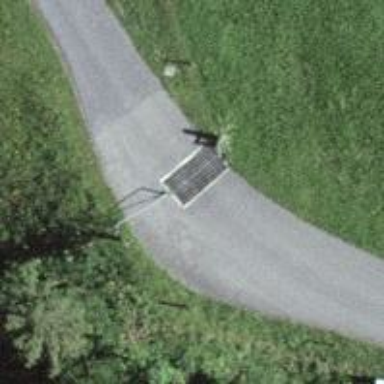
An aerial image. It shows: Cattle grid barrier.